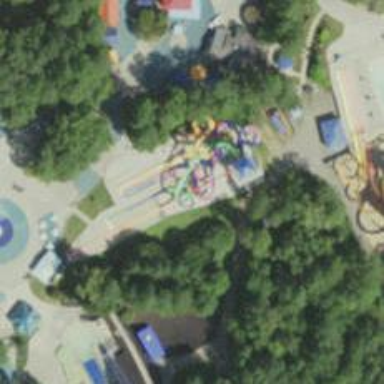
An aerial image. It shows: Water slide attraction.